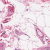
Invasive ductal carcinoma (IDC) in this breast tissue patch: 0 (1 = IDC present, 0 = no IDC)